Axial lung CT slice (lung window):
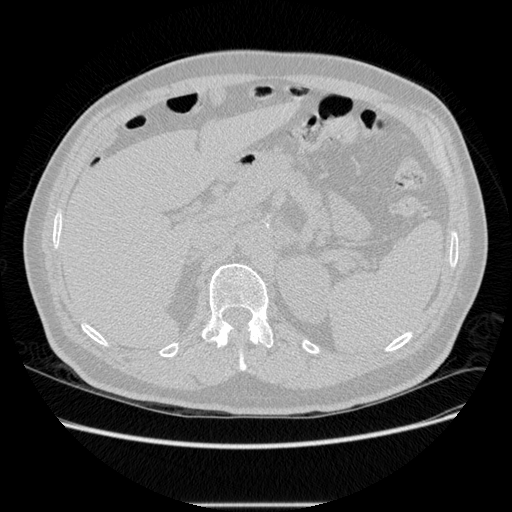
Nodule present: no